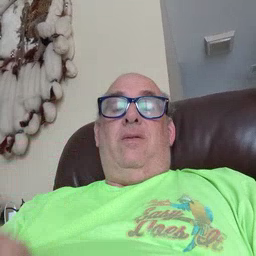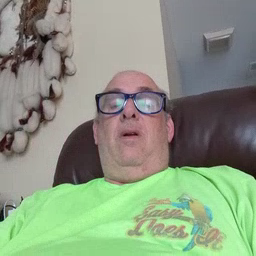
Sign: can